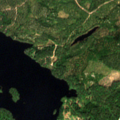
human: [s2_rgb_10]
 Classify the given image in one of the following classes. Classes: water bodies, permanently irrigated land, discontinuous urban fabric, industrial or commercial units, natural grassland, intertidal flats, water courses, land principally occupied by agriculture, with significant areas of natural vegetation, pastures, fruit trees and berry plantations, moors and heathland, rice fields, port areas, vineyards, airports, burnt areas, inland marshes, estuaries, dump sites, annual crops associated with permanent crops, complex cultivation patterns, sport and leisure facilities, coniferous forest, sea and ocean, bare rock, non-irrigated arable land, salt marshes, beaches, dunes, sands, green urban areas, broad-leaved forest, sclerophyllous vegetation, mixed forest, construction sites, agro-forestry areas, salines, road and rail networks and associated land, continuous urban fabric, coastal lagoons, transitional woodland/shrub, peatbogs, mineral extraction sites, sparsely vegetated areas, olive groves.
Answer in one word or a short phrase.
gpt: broad-leaved forest, coniferous forest, mixed forest, water bodies